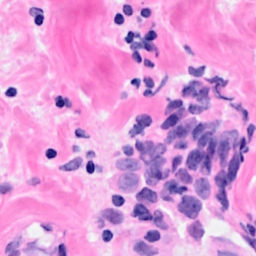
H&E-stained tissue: Breast